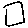
Label: square